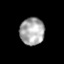
Tissue: skin
Cell type: Epithelial cells
Senescence score: 0.2088
Nuclear area (px): 655
Mean DAPI intensity: 169.311